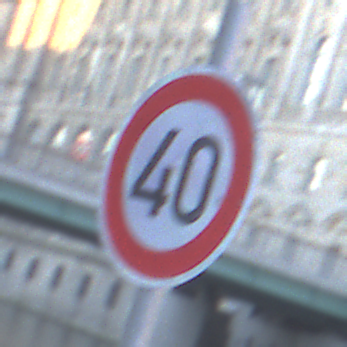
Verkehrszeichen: Geschwindigkeit40
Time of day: SunriseSunset
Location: Outdoor (Urban)
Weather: Clear
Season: NotSpecified
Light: Natural